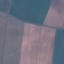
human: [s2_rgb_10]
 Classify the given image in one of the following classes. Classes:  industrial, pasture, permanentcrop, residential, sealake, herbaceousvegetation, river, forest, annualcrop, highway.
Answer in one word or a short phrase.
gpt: AnnualCrop